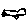
Label: car